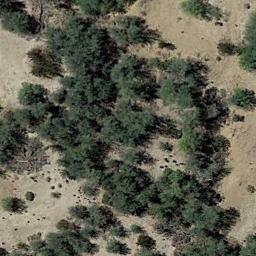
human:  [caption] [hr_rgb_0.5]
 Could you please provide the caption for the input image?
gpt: There are clusters of lush trees in the desert .

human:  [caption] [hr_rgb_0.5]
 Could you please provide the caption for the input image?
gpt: The chaparral is consist of dense green bushes on the desert .

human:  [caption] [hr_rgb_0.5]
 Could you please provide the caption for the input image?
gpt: Some connected green chaparrals grow in the desert .

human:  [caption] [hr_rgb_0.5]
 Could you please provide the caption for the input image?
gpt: Chaparral is densely distributed on the sand .

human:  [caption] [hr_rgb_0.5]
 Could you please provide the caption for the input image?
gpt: The middle of the chaparral is dense .